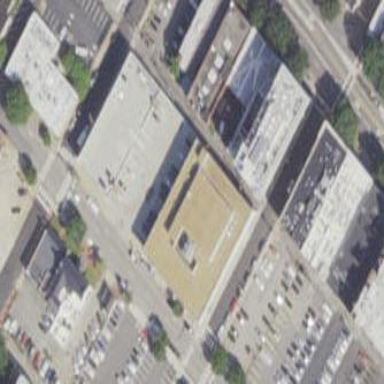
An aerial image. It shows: Police building.